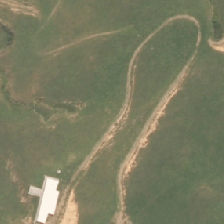
Land cover: high_producing_grassland